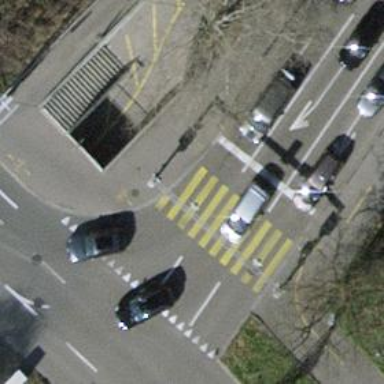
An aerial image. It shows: Zebra crossing with traffic signals.